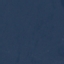
Land use / land cover: SeaLake